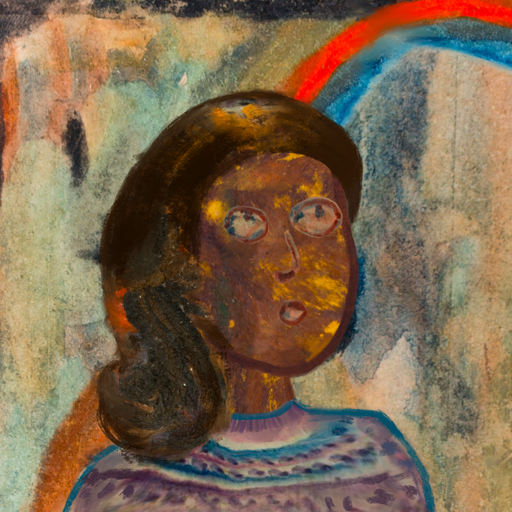
Background: Childish, Head And Neck Side: Comrade, Face Side: Orphan, Bust: HillGirl, Hair Side: Gypsy_Queen, Head Accessory: Blank, Second Necklace: Blank, Necklace: Blank, Baby: Blank